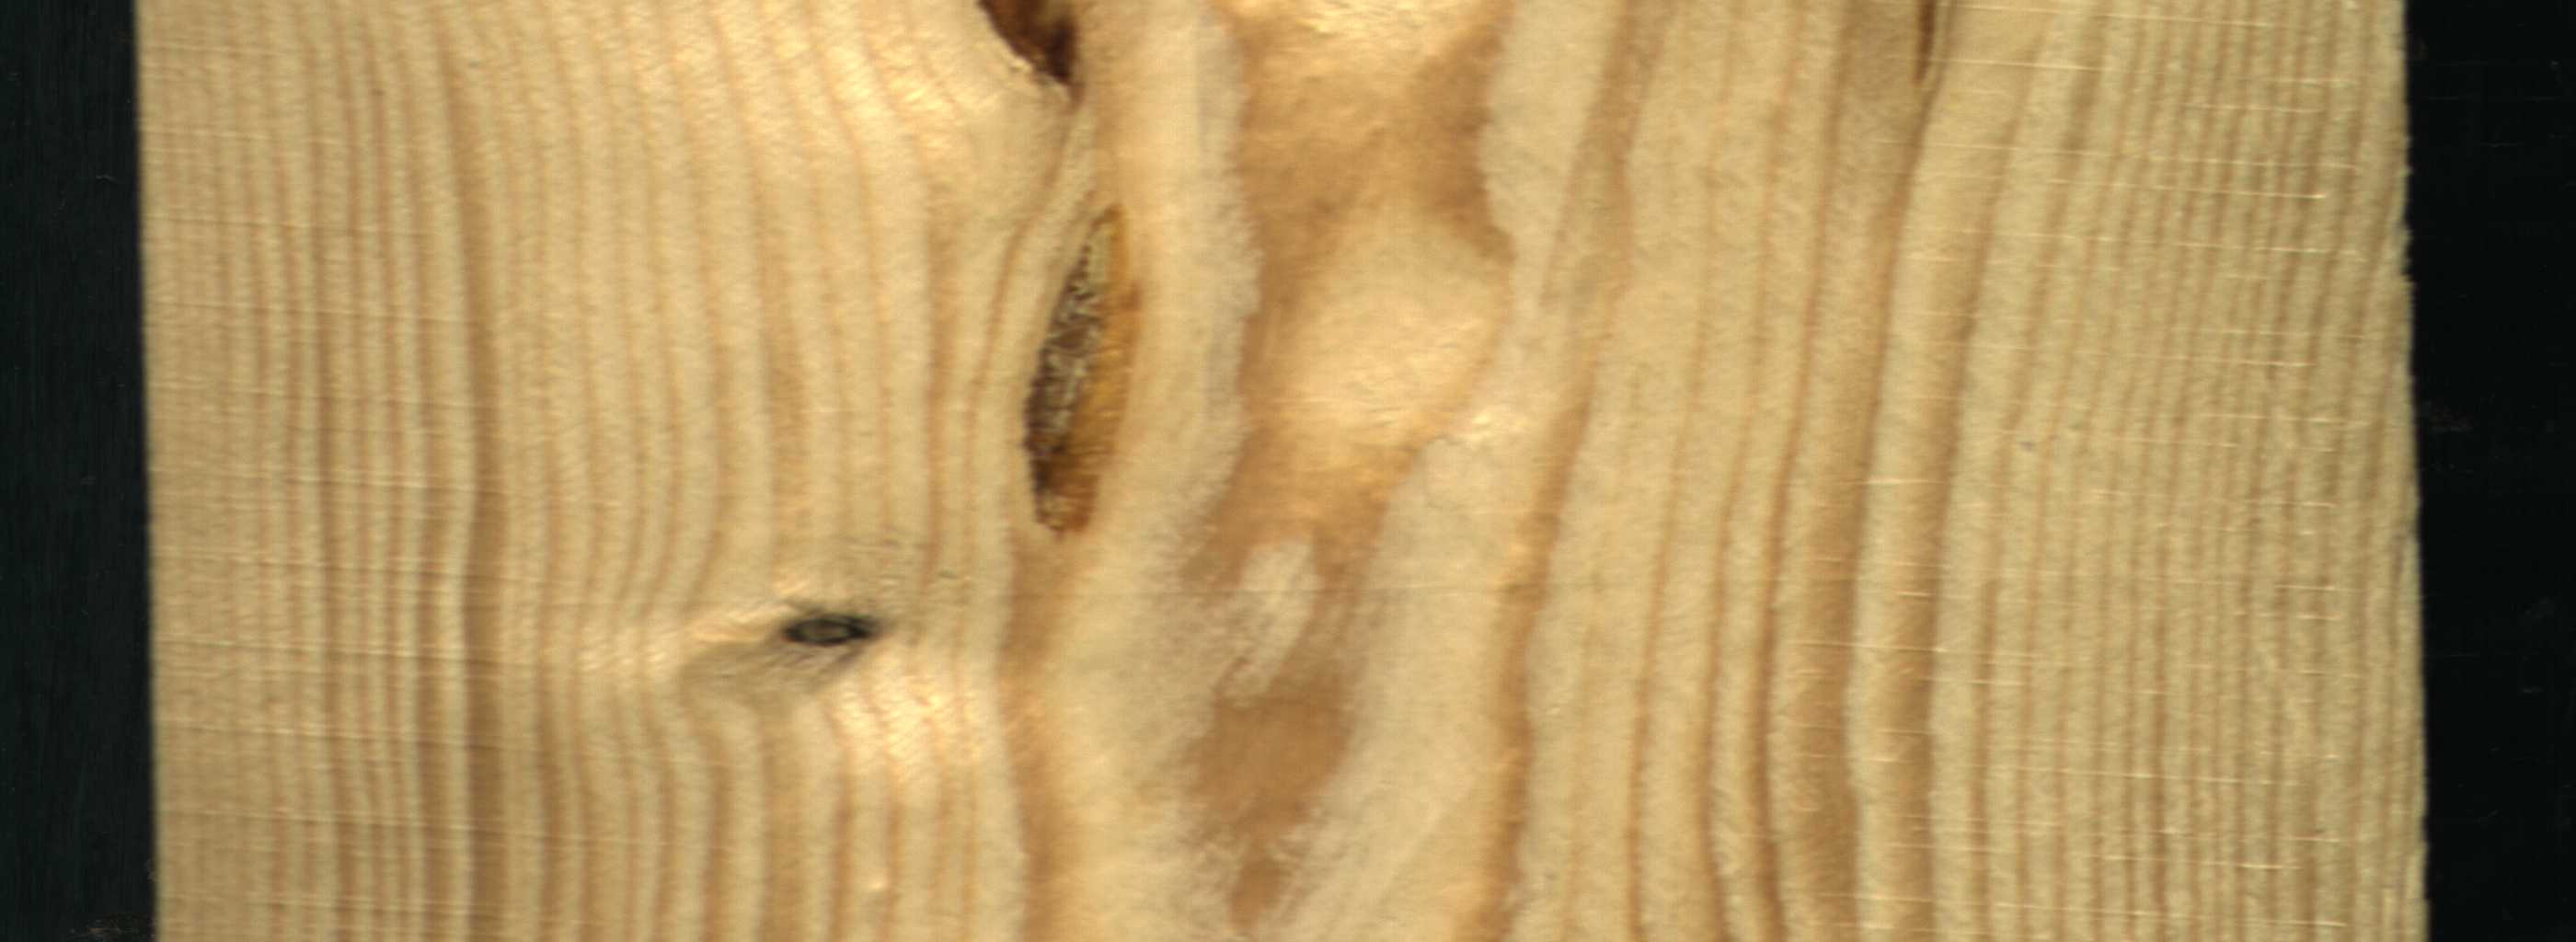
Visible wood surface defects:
resin
resin
resin
Quartzity
Dead_Knot